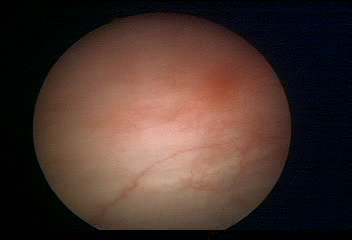
Modality: WLC
Class: Normal mucosa
Bladder cancer association: No